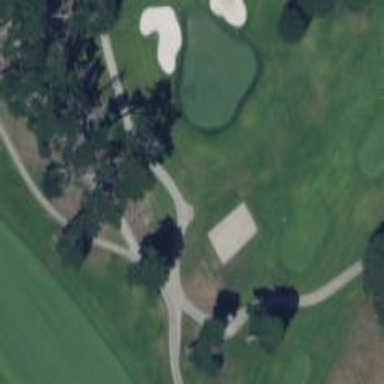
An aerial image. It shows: Service road designated as golf cart path.